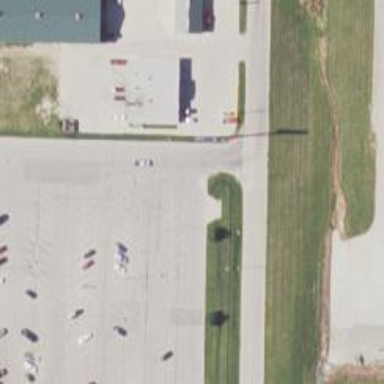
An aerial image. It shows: Asphalt service road.